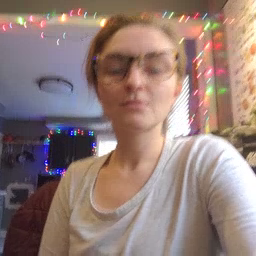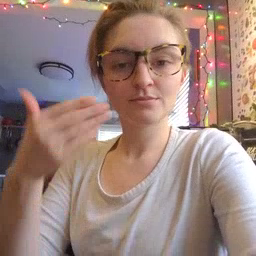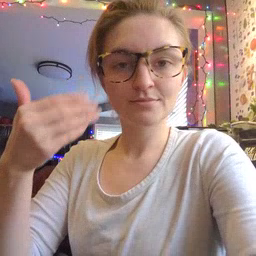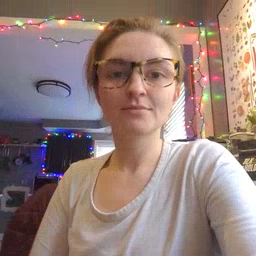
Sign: flag